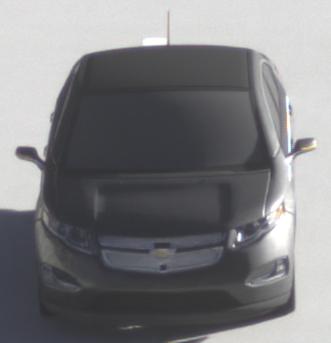
Make: Chevrolet
Model: Volt
Detailed model: Volt
Model produced from: 2011/11
Model produced until: 2014/08
Doors: 5
Color: gray
Road condition: dry road
Daytime: morning or afternoon
Contrast: medium contrast